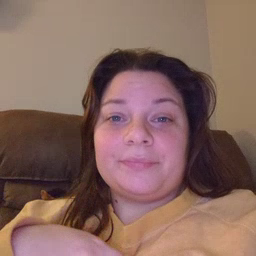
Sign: hear